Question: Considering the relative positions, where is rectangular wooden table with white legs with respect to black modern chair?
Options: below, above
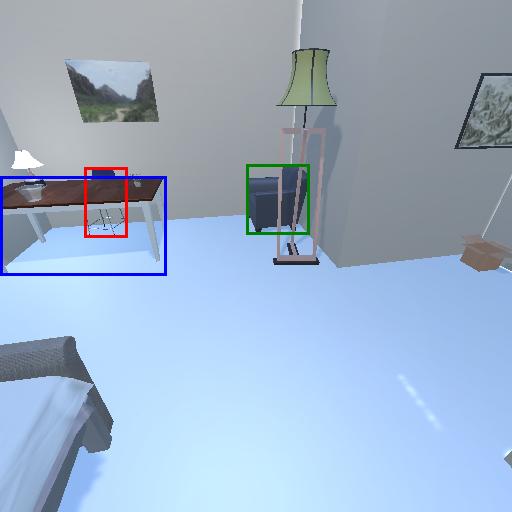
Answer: below